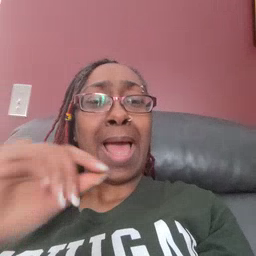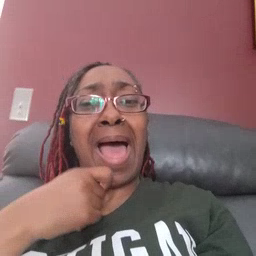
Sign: owie